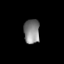
Tissue: lung
Cell type: Fibroblasts
Senescence score: 0.6156
Nuclear area (px): 377
Mean DAPI intensity: 132.594